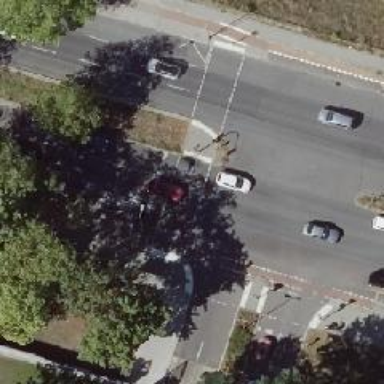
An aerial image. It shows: Crossing with traffic signals.